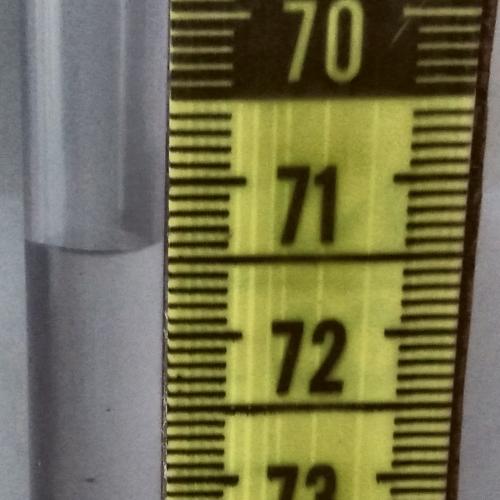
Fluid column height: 71.4 cm